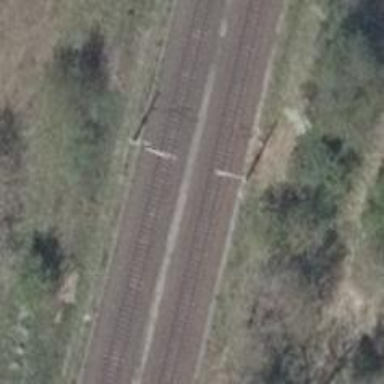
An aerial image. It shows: Railway milestone with catenary mast.